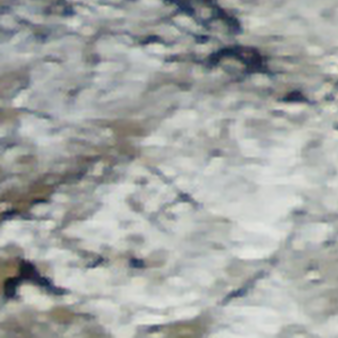
Label: other